Question:
friends,
i need to display list of details as in image in a table view datas from json service I tried the below code but it doesnot work out
'''
(NSInteger)numberOfSectionsInTableView:(UITableView *)tableView
{
return 1;
}
- (UITableViewCell *)tableView:(UITableView *)tableView cellForRowAtIndexPath:(NSIndexPath *)indexPath
{
static NSString *simpleTableIdentifier = @"unrealized";
samplecell *cell = (samplecell *)[tableView dequeueReusableCellWithIdentifier:simpleTableIdentifier];
if (cell == nil)
{
NSArray *nib = [[NSBundle mainBundle] loadNibNamed:@"unrealized" owner:self options:nil];
cell = [nib objectAtIndex:0];
}
else if(mySegmentedcontrol.selectedSegmentIndex==3)
{
settings.hidden=YES;
connection.hidden=YES;
openTrades.hidden=YES;
closedTrades.hidden=NO;
NSString *link=[NSString stringWithFormat:@"http://www.dummydata.com/MMWS/Client/ClosedTrades.ashx?ClientId=%@",clientId];
NSURL *URLGet=[NSURL URLWithString:link];
NSData *data=[NSData dataWithContentsOfURL:URLGet];
NSError *error;
jsonReturnArray = [NSJSONSerialization JSONObjectWithData:data options:NSJSONReadingAllowFragments error:&error];
NSLog(@"json%@",jsonReturnArray);
cell.unRealizedProfit.text=[[jsonReturnArray valueForKey:@"Profit"]objectAtIndex:0];
cell.strategy.text=[[jsonReturnArray valueForKey:@"StrategyName"]objectAtIndex:0];
NSString *totalProfit=[[jsonReturnArray valueForKey:@"TotalProfit"]objectAtIndex:0];
closedTotalUnrealizedProfit.text=totalProfit;
}
NSString *cellValue = [jsonReturnArray objectAtIndex:indexPath.row];
cell.unRealizedProfit.text=cellValue;
cell.unRealizedProfit.text = [jsonReturnArray valueForKey:@"Profit"];
cell.strategy.text =[jsonReturnArray valueForKey:@"StrategyName"];
return cell;
}
-(NSInteger)tableView:(UITableView *)tableView numberOfRowsInSection:(NSInteger)section
{
NSLog(@"json%@",jsonReturnArray);
return jsonReturnArray.count;
}
'''
I also tried the code and donot know how to bring tableview property in seegmented control
'''
else if(mySegmentedcontrol.selectedSegmentIndex==3)
{
settings.hidden=YES;
connection.hidden=YES;
openTrades.hidden=YES;
closedTrades.hidden=NO;
strategyClosed.hidden=NO;
NSString *link=[NSString stringWithFormat:@"http://www.dummmydata.com/MMWS/Client/ClosedTrades.ashx?ClientId=%@",clientId];
NSURL *URLGet=[NSURL URLWithString:link];
NSData *data=[NSData dataWithContentsOfURL:URLGet];
NSError *error;
jsonReturnArray = [NSJSONSerialization JSONObjectWithData:data options:NSJSONReadingAllowFragments error:&error];
NSLog(@"json%@",jsonReturnArray);
}
'''
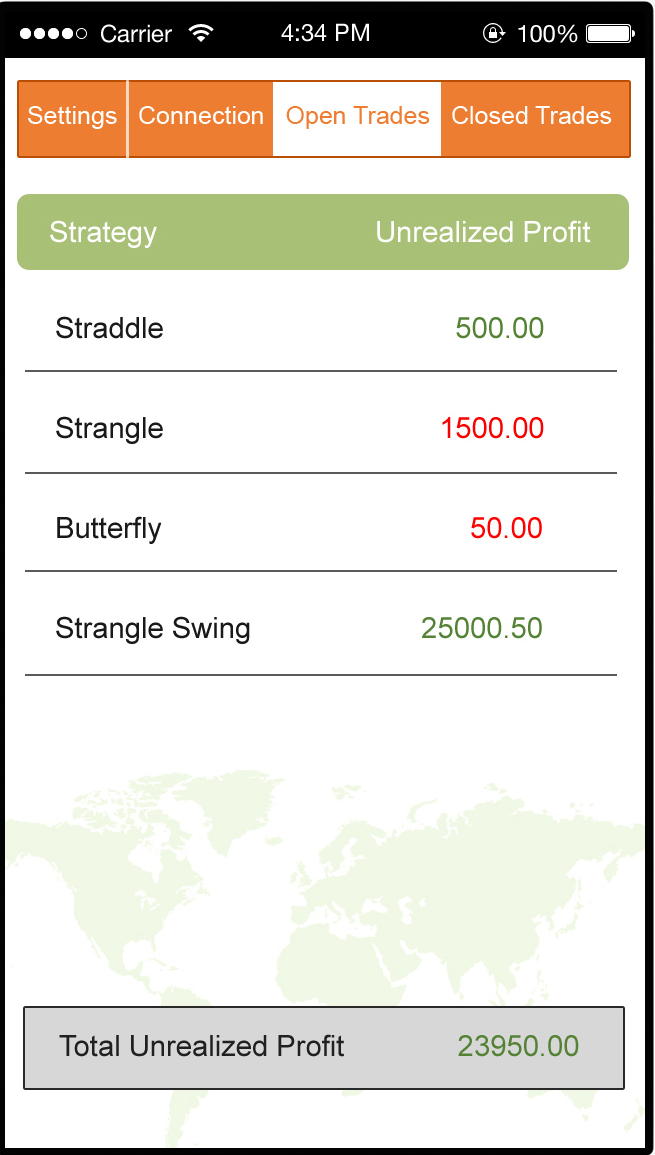
Answer: ## finally i got the answer i customized the cell and used below code for assigning number of rows depending on counts of array
'''
(NSInteger)numberOfSectionsInTableView:(UITableView *)tableView
{
return jsonReturnArray.count;
}
'''
then i displayed in table view using below code
'''
- (UITableViewCell *)tableView:(UITableView *)tableView cellForRowAtIndexPath:(NSIndexPath *)indexPath
{
static NSString *simpleTableIdentifier = @"samplecell";
samplecell *cell = (samplecell *)[tableView dequeueReusableCellWithIdentifier:simpleTableIdentifier];
//loads two table view for open and closed trades with reference of client id
if (cell == nil)
{
//table view for closed trades
if (tableView==strategyClosed)
{
NSArray *nib = [[NSBundle mainBundle] loadNibNamed:@"samplecell" owner:self options:nil];
cell = [nib objectAtIndex:0];
NSString *link=[NSString stringWithFormat:@"http://www.managedtradingsystems.com/MMWS/Client/ClosedTrades.ashx?ClientId=%@",clientId];
NSURL *URLGet=[NSURL URLWithString:link];
NSData *data=[NSData dataWithContentsOfURL:URLGet];
NSError *error;
jsonReturnArray = [NSJSONSerialization JSONObjectWithData:data options:NSJSONReadingAllowFragments error:&error];
//checks whether datas are present in array or array and datas present are null and displays datas present through labels
if (![jsonReturnArray isEqual:[NSNull null]])
{
NSString *strategy=[[jsonReturnArray valueForKey:@"StrategyName"]objectAtIndex:indexPath.row];
if (![strategy isEqual:[NSNull null]])
{
cell.strategy.text=strategy;
}
else
{
cell.strategy.text=@"";
}
'''
the number of rows by below code using array count
'''
-(NSInteger)tableView:(UITableView *)tableView numberOfRowsInSection:(NSInteger)section
{
return jsonReturnArray.count;
}
'''